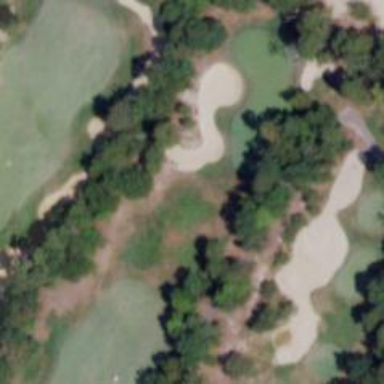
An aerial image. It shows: View of golf hole.